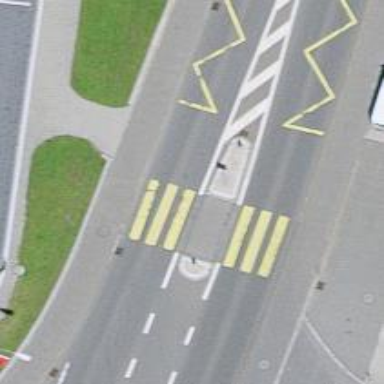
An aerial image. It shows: Marked road crossing.